Question: I have to add filter for each column like this:

But I can't understand how should I extend <URL> to achieve this.
Any help would be appreciated.
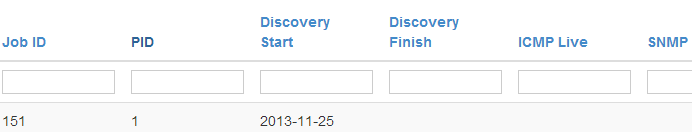
Answer: See this ticket on the <URL>.